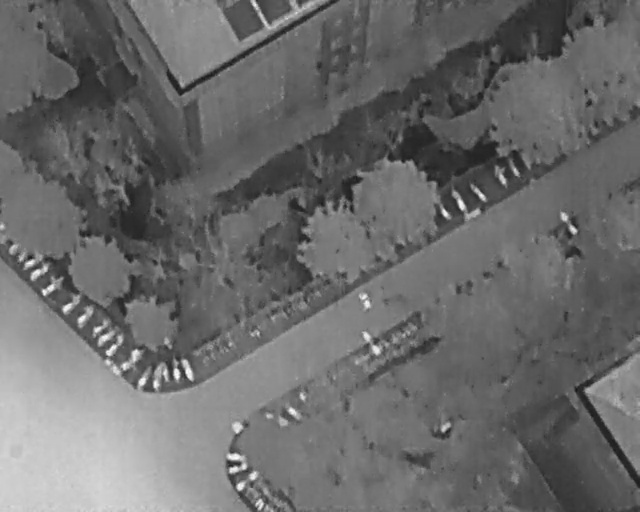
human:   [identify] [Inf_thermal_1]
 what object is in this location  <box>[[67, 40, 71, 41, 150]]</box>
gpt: <ref>1 small bicycle at the center</ref>

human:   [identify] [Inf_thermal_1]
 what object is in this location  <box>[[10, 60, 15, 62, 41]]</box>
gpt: <ref>1 medium bicycle at the left</ref>